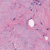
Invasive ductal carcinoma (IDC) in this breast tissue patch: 1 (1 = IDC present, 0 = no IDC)